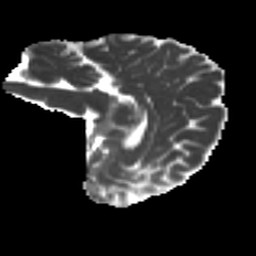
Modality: MD
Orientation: sagittal
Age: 28
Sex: female
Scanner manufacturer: ge
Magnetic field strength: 3 T
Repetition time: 7.8 s
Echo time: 0.0606 s